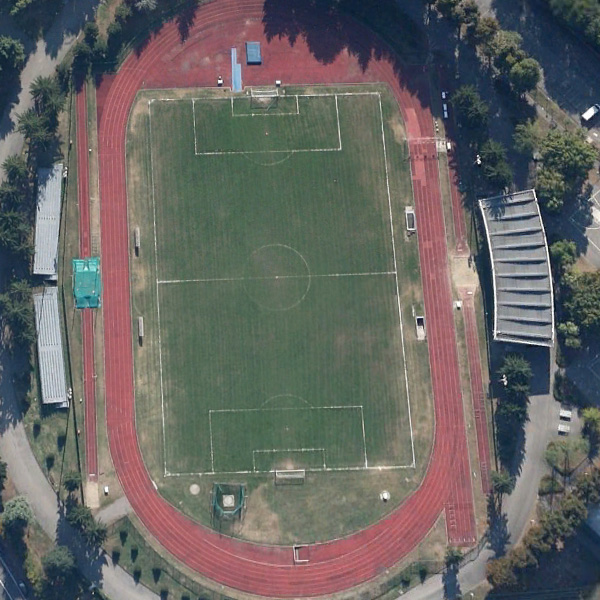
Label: Playground